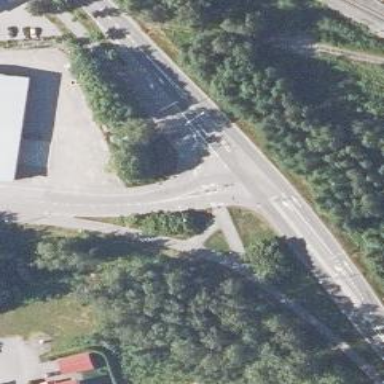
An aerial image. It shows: Road with "give way" sign.